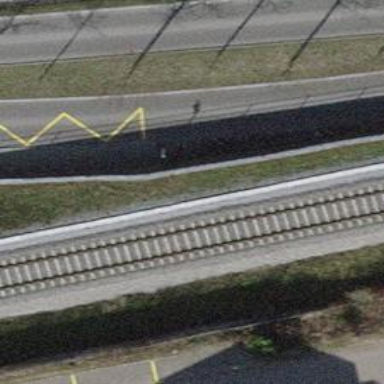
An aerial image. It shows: Platform for public transport. The platform is located by the road.